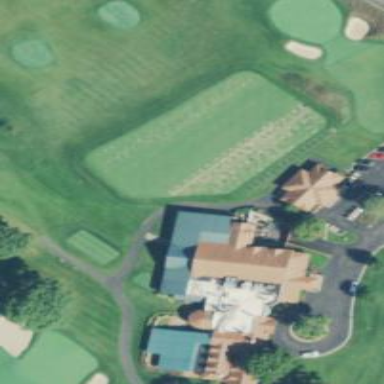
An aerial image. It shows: Grassy area used as driving range for golf.